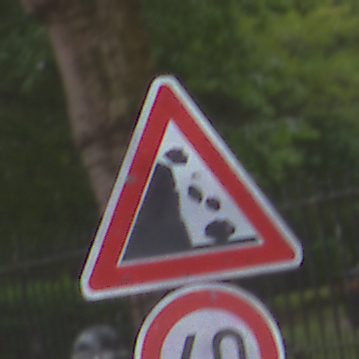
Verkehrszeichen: SteinschlagLinks
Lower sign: Geschwindigkeit40
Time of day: MorningAfternoon
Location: Outdoor (Urban)
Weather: Overcast
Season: NotSpecified
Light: Natural